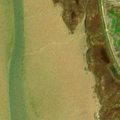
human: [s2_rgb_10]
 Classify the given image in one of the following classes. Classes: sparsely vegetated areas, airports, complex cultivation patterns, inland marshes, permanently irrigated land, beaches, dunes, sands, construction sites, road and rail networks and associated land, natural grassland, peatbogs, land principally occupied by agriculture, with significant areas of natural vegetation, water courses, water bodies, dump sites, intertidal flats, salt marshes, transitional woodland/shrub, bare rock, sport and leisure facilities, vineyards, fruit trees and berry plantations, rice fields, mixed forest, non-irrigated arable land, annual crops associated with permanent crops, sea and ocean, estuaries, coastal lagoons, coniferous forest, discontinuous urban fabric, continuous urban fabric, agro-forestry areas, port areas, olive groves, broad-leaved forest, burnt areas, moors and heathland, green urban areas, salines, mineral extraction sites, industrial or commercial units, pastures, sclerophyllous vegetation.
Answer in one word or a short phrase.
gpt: salt marshes, water bodies, estuaries